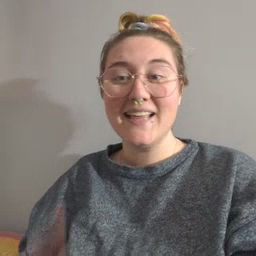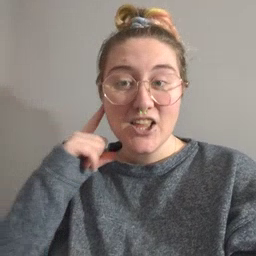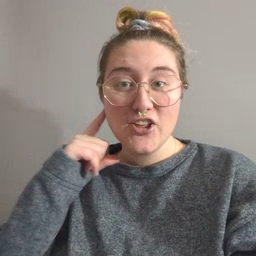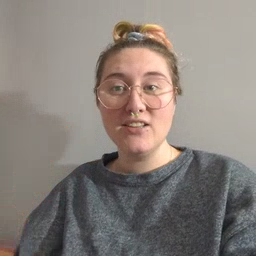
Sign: ear